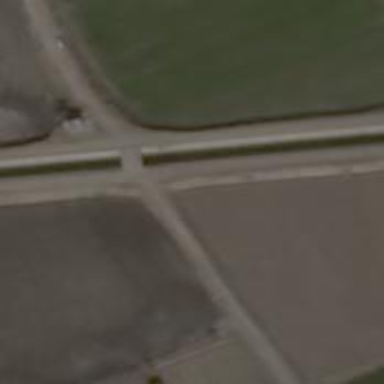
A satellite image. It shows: Unclassified road on bridge.